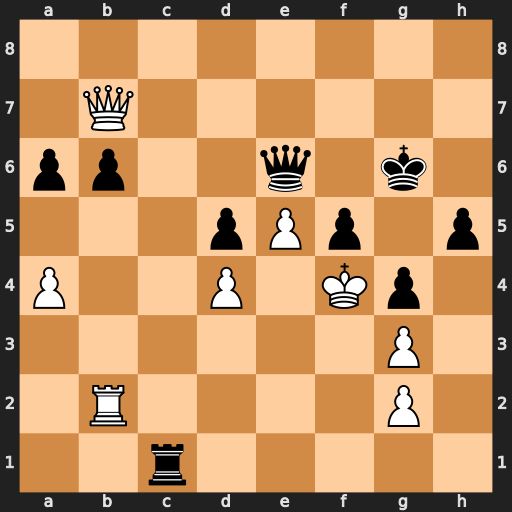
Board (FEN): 8/1Q6/pp2q1k1/3pPp1p/P2P1Kp1/6P1/1R4P1/2r5
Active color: w
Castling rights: -
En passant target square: -
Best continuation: Rxb6 Rf1+ Ke3 Qxb6 Qxb6+